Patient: sex F, age 54
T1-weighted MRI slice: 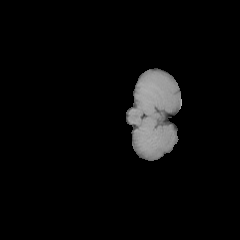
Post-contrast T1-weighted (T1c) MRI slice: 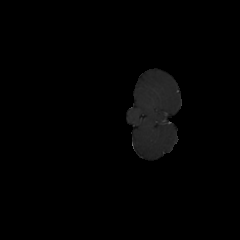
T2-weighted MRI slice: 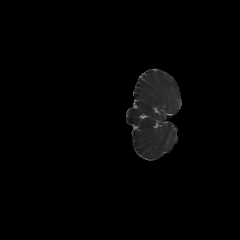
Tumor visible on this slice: no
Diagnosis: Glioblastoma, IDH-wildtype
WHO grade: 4